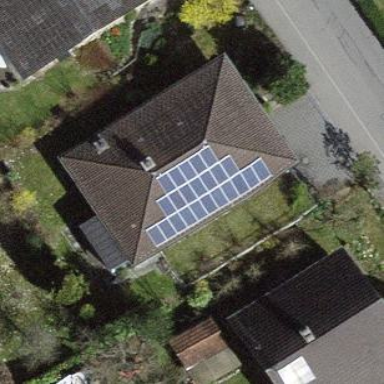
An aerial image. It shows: Solar power generator with photovoltaic panels.